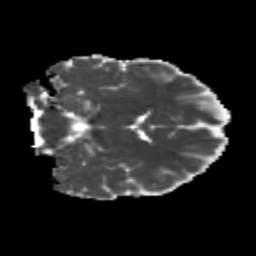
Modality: MD
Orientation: coronal
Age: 21
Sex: male
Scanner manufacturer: siemens
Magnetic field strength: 3 T
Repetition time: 3.5 s
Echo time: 0.104 s